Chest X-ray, AP view. Patient: 21 years old, sex F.
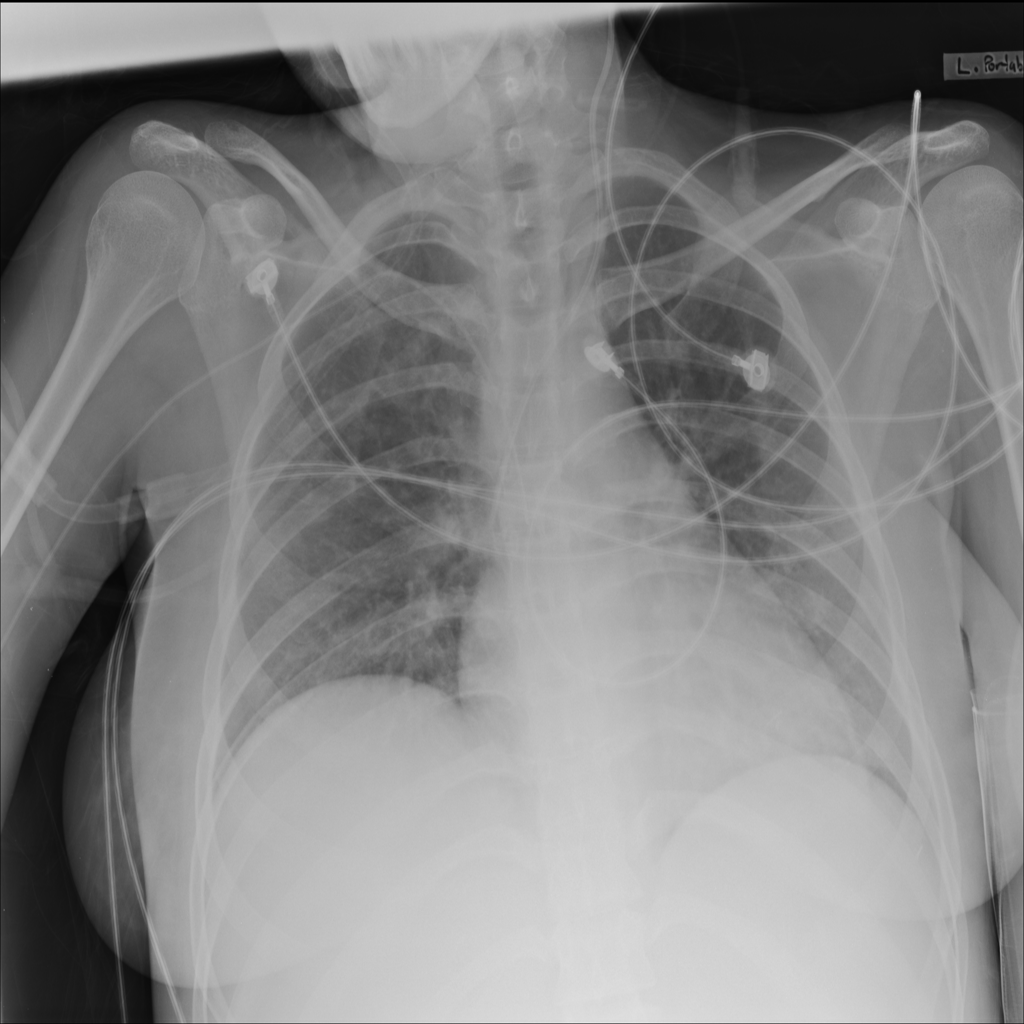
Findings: Atelectasis, Infiltration